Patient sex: M
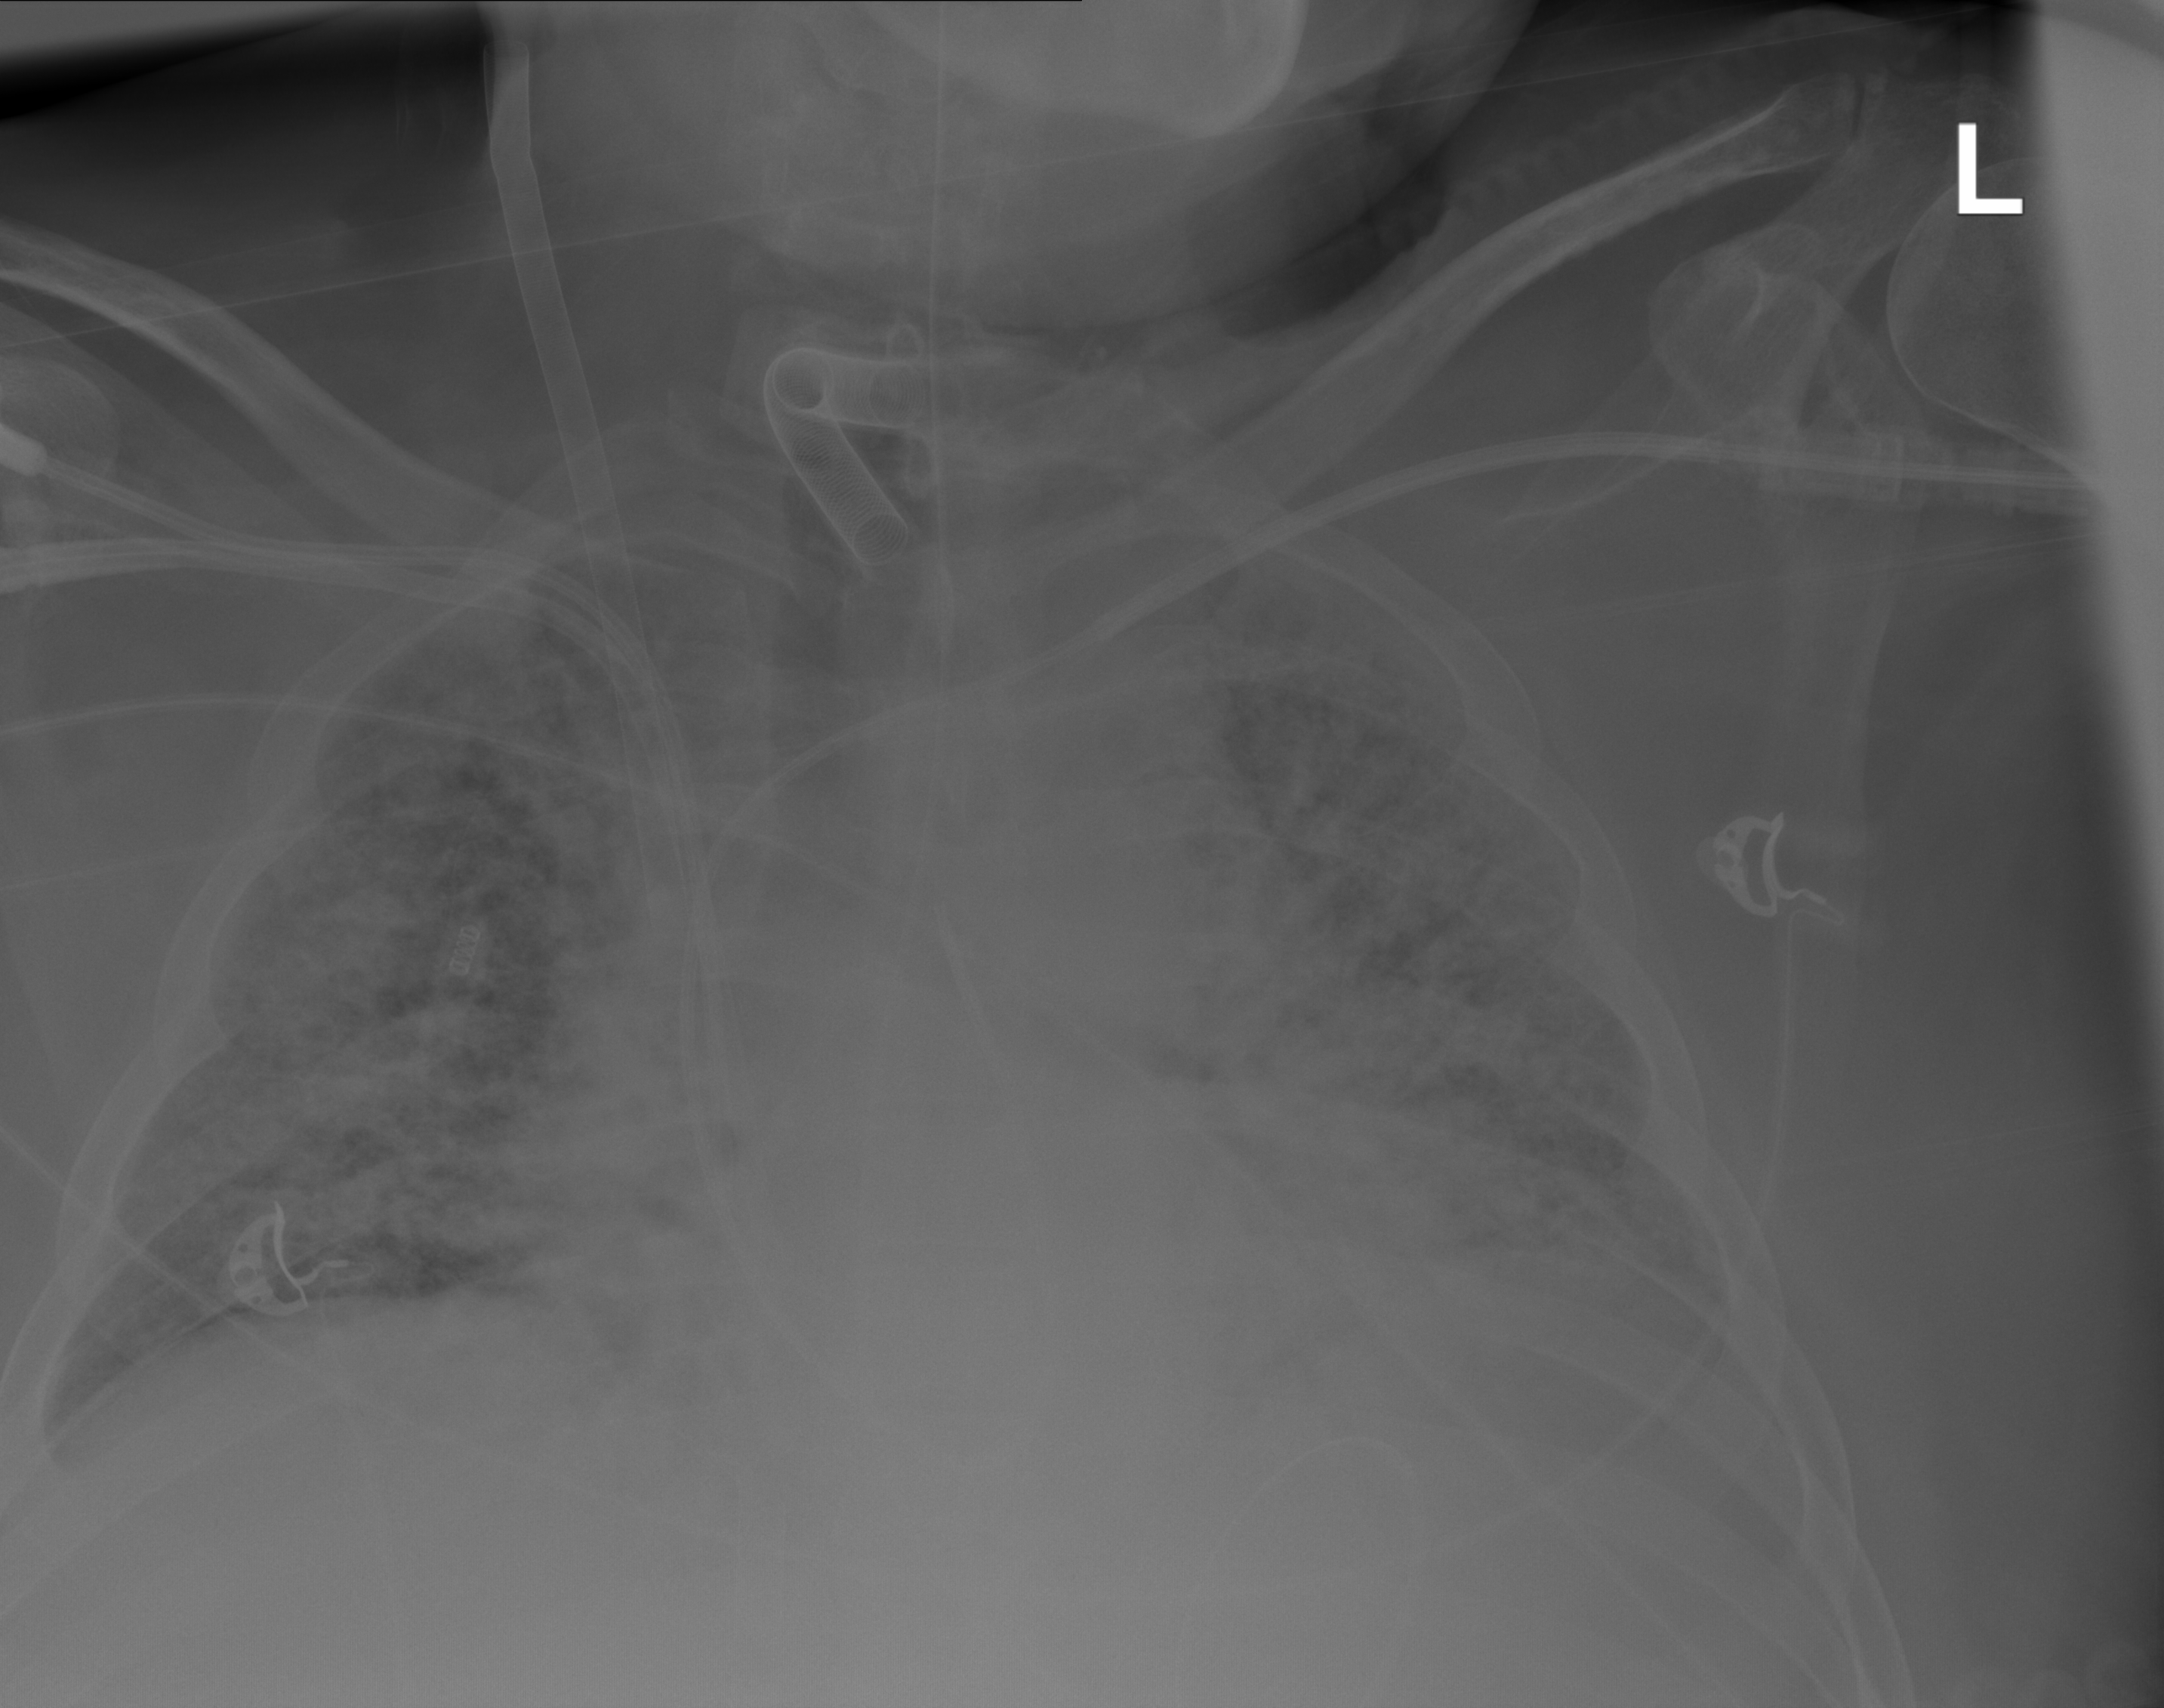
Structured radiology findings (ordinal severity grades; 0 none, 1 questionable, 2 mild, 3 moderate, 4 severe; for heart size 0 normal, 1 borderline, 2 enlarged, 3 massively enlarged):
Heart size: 2
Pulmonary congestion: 4
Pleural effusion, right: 0
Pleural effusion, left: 0
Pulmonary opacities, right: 4
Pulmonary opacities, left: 4
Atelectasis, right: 3
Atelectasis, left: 3